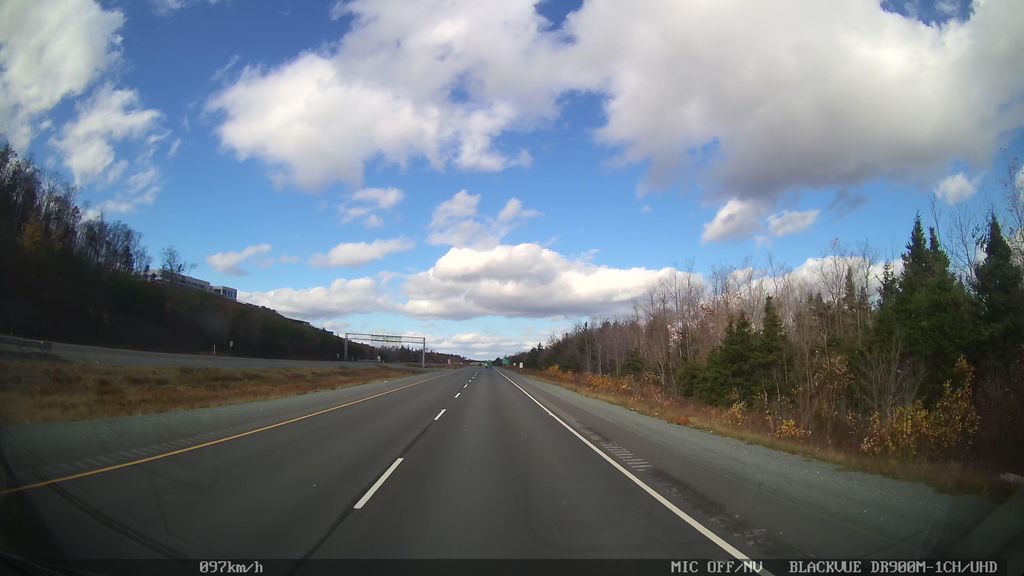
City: halifax